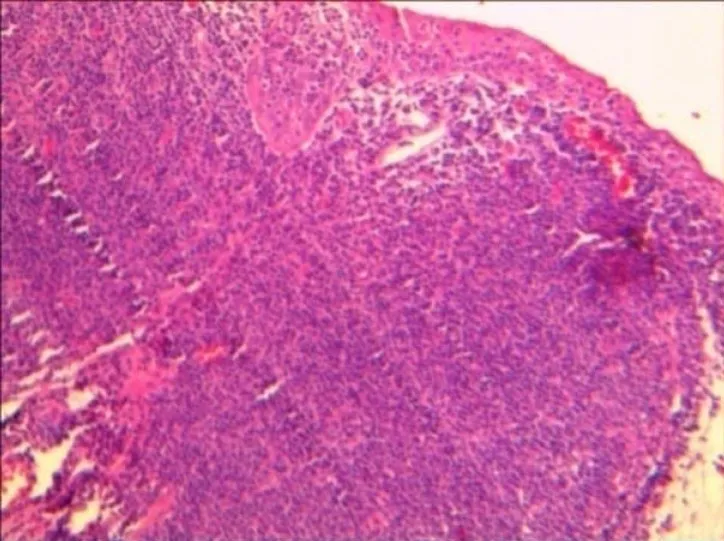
lymphoid cells infiltrated the conjunctival stroma. Conjunctival tissue involved by tumoral lesion composed of neoplastic lymphoid cells arranged in follicular pattern without germinal center X10.
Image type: pathology (h&e)